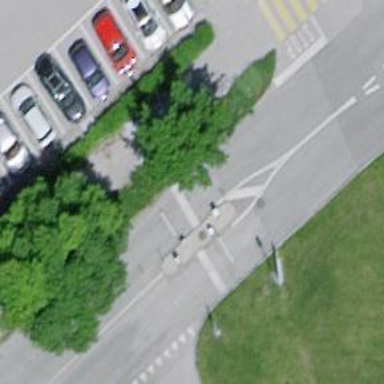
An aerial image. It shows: Lift gate barrier.